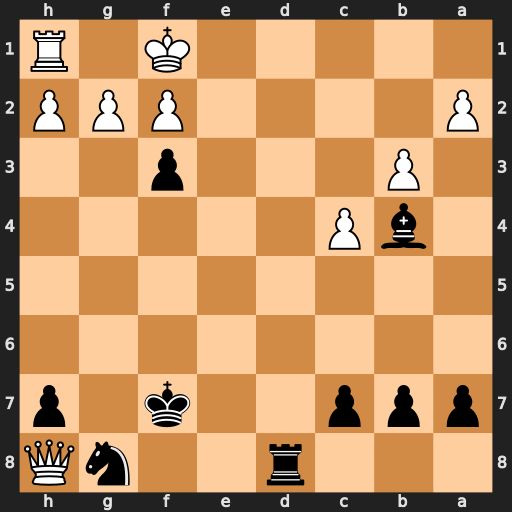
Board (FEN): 3r2nQ/ppp2k1p/8/8/1bP5/1P3p2/P4PPP/5K1R
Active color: b
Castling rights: -
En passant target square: -
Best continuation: Rd1#